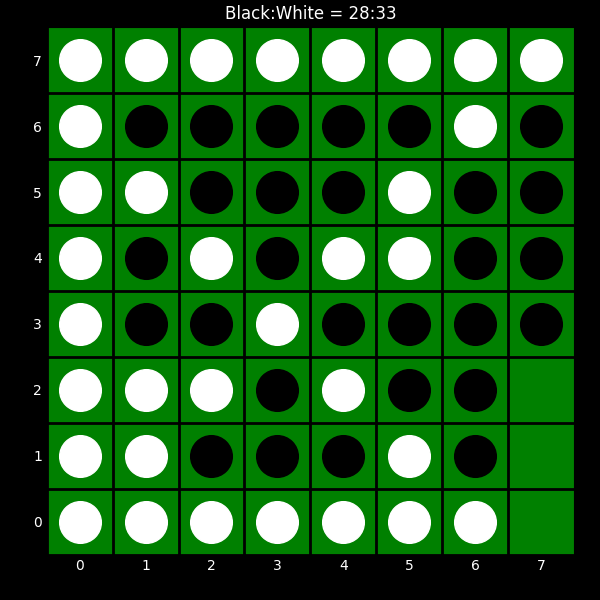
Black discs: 28
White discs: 33